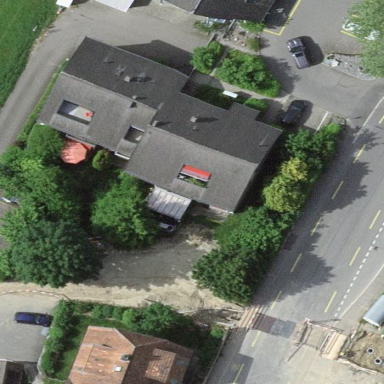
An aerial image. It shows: Residential building.